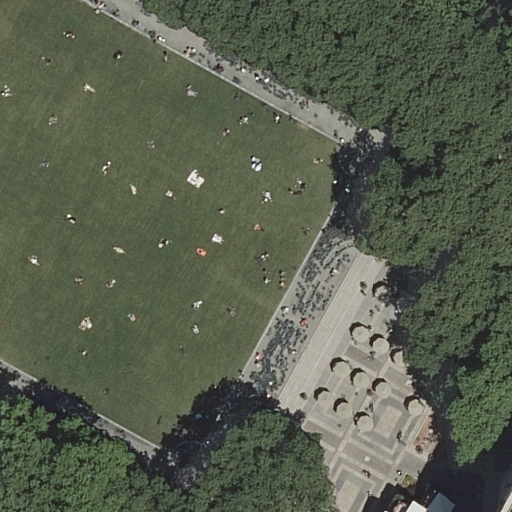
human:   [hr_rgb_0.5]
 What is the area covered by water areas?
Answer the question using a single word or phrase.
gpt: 0m2

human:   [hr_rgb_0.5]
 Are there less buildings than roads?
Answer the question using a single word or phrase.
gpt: yes

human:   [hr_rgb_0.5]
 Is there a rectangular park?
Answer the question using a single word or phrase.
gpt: yes

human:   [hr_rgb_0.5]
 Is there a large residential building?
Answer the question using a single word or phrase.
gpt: no

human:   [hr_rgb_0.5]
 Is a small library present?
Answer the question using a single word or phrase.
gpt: no

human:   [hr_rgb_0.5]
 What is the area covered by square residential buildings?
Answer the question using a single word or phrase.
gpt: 0m2

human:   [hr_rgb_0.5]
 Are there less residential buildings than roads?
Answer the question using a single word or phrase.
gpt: yes

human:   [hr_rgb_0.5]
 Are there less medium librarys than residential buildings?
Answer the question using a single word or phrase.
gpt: no

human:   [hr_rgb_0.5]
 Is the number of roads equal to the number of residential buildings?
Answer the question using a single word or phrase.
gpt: no

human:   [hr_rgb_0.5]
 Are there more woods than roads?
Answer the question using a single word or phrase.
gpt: no

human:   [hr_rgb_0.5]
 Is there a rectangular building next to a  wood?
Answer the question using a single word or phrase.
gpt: no

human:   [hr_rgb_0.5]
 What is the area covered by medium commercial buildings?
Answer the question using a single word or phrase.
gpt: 0m2

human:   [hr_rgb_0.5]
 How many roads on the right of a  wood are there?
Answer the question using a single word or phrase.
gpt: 3

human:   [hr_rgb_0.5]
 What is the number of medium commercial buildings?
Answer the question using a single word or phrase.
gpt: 0

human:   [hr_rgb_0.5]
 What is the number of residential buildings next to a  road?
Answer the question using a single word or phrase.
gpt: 0

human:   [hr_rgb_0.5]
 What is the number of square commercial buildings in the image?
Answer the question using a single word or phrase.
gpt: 0

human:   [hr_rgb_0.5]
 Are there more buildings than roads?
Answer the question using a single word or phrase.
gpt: no

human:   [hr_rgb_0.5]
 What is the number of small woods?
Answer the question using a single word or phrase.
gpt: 0

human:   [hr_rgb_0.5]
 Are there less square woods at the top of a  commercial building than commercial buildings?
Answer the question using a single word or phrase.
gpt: no

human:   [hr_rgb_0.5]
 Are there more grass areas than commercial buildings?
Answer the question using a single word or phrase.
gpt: yes

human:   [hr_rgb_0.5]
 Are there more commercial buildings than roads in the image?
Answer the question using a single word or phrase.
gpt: no

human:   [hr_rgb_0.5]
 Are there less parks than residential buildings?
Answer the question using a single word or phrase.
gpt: no

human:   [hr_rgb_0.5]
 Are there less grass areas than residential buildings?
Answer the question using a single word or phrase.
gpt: no

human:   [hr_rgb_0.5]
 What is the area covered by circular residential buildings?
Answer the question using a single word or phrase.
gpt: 0m2

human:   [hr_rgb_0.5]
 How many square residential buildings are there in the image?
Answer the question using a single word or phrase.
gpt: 0

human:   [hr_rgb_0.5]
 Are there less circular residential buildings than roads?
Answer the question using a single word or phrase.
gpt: yes

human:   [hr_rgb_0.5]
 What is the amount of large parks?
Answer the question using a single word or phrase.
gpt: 1

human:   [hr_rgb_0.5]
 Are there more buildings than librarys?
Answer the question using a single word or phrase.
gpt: no

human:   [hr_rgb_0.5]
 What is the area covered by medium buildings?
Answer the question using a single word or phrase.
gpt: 0m2

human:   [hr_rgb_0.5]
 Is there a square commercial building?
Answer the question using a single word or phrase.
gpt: no

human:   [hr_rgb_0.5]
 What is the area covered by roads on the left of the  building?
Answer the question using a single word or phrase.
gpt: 0m2

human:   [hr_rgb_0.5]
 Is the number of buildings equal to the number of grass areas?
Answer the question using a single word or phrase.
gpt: yes

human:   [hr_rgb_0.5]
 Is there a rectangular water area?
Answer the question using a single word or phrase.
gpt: no

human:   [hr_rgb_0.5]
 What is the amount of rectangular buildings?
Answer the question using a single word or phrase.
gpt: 0

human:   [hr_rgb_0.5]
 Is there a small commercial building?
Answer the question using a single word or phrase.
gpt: no

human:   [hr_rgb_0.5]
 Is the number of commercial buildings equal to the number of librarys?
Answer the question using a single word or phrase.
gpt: no